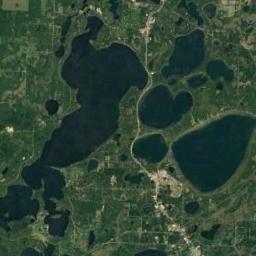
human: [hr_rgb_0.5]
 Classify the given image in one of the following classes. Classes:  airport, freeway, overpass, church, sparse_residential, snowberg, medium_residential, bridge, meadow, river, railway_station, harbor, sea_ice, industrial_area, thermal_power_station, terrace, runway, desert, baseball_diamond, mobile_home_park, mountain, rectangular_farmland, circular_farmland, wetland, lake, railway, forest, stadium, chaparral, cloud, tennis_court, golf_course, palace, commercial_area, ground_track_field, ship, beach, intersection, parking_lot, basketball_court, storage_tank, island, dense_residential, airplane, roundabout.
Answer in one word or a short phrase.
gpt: lake